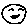
Label: smiley face